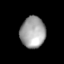
Tissue: lung
Cell type: Endothelial cells
Senescence score: 0.5431
Nuclear area (px): 770
Mean DAPI intensity: 161.981